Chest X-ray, PA view. Patient: 33 years old, sex F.
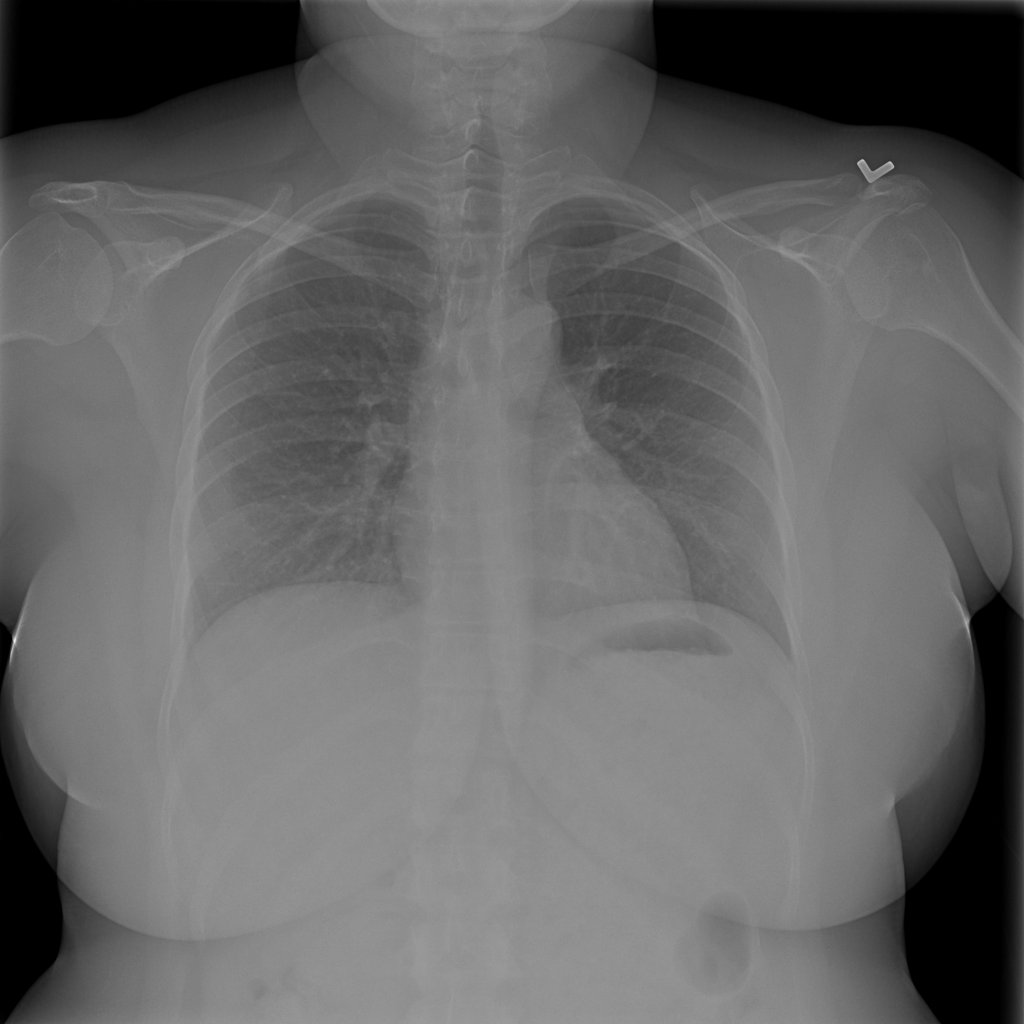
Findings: No Finding